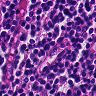
Metastatic tissue present: no